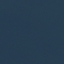
Land use / land cover class: SeaLake